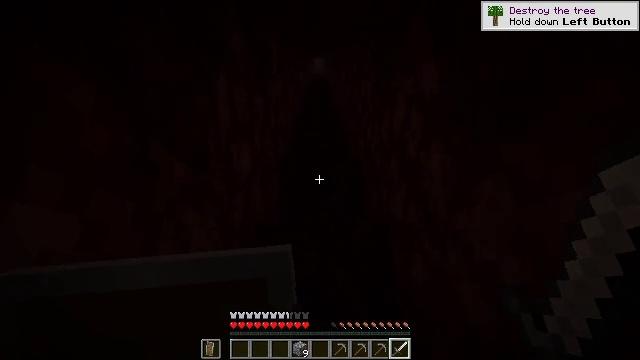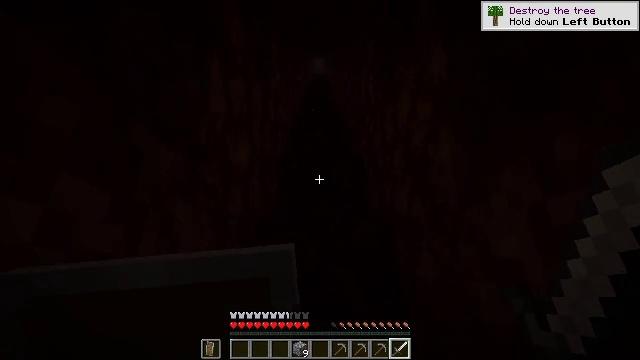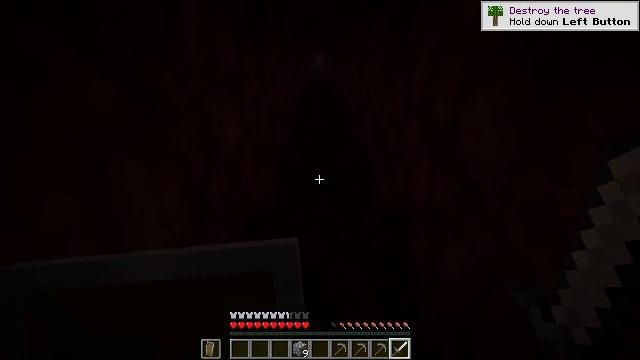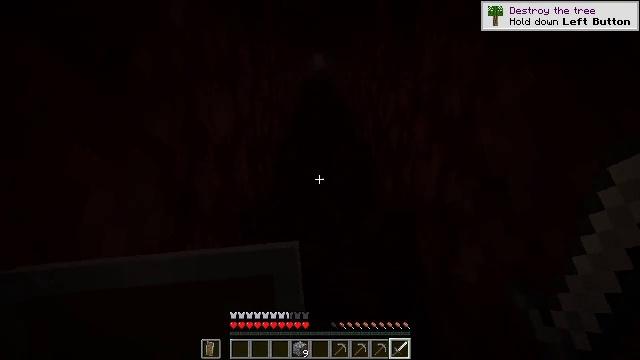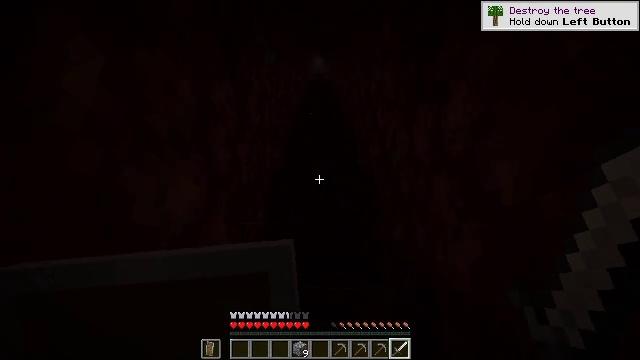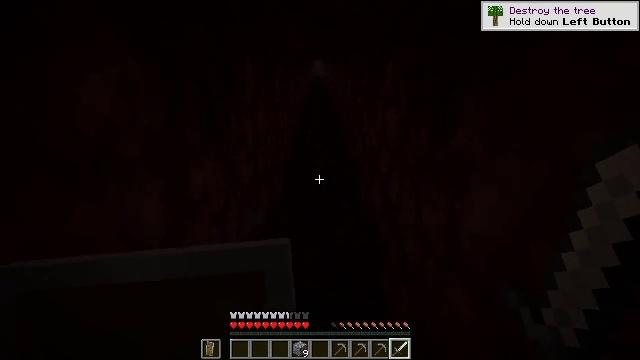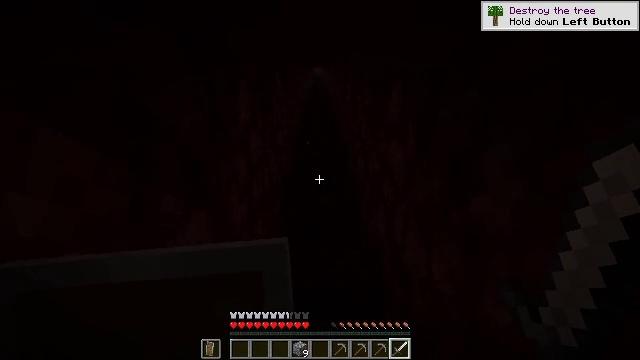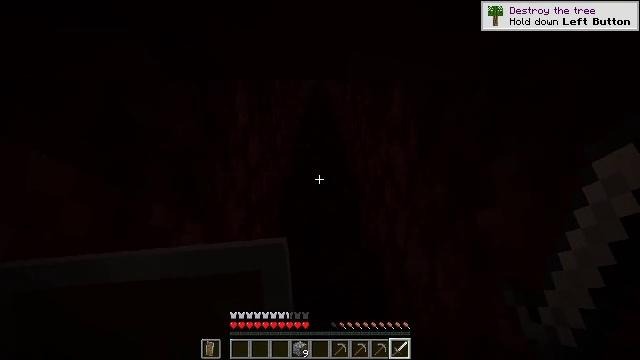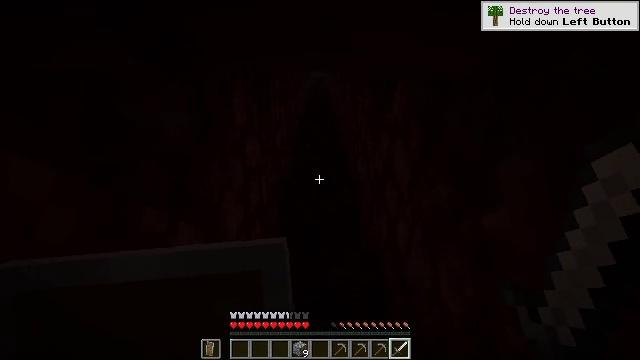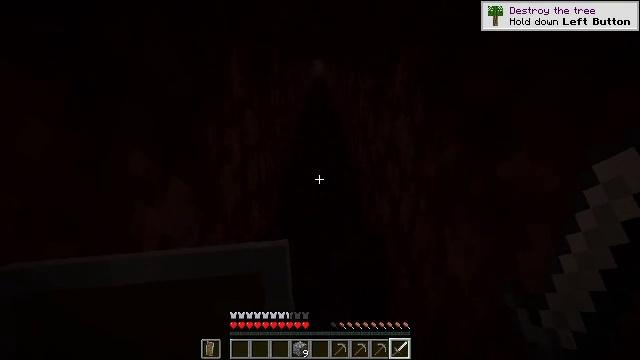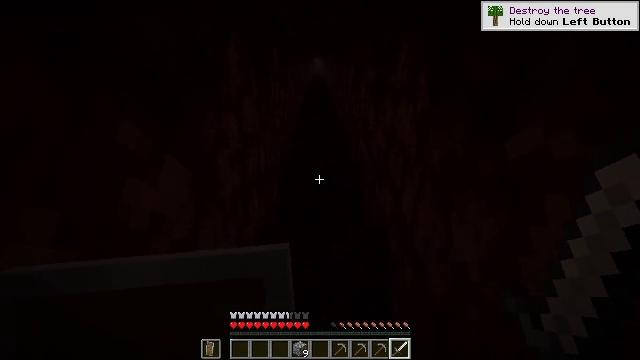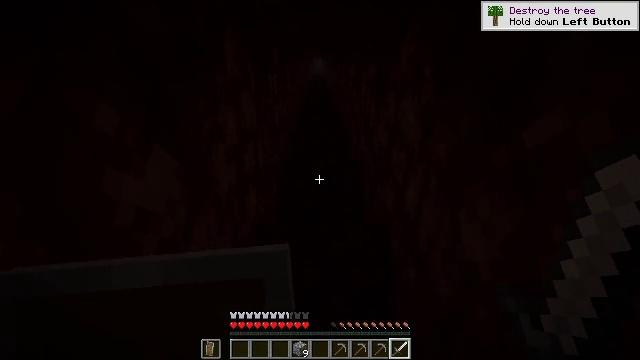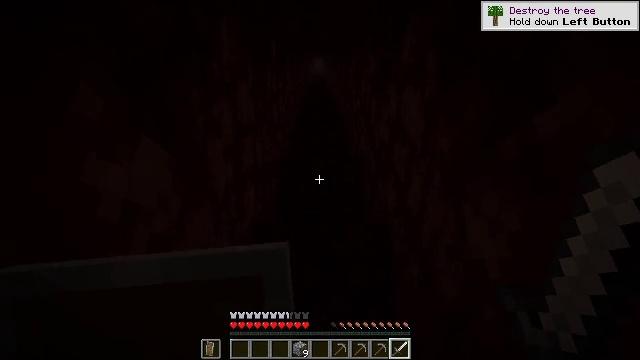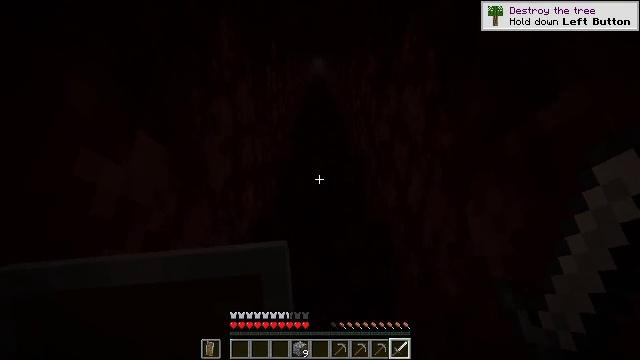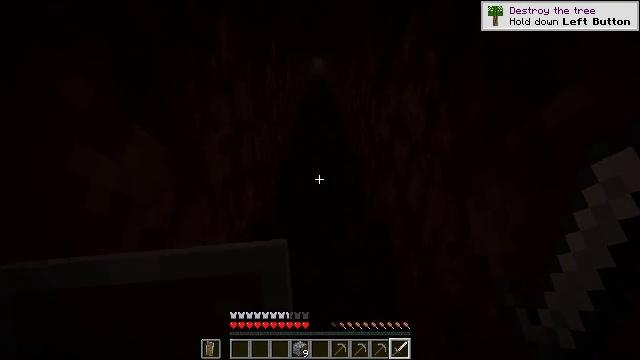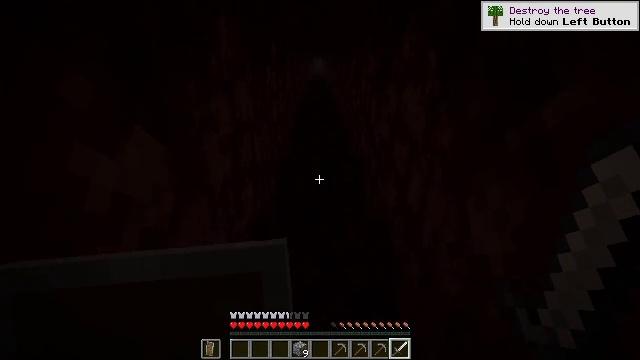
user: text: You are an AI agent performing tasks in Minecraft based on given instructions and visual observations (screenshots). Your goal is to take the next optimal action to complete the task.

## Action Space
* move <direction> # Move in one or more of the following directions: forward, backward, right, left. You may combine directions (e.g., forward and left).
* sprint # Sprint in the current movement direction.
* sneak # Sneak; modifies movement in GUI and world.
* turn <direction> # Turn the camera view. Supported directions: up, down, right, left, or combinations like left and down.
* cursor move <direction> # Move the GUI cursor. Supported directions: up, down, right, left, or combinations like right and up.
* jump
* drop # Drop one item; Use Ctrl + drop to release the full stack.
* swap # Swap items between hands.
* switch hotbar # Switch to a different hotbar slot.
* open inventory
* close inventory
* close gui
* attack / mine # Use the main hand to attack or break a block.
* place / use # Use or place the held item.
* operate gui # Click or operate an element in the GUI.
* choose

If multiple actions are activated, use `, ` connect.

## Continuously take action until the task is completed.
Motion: motion action
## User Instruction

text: Gather nether gold ore using a pickaxe.
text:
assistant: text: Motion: move forward, jump
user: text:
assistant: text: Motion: move forward, jump
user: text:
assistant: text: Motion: move forward, jump
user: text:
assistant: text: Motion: move forward, jump
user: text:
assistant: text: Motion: move forward, jump
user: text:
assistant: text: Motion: move forward, jump
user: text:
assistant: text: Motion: move forward, jump
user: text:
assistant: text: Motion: move forward, jump
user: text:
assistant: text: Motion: move forward
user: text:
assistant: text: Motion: no_op
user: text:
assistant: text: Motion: no_op
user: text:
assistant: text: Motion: no_op
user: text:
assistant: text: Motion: no_op
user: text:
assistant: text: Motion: no_op
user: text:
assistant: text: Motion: no_op
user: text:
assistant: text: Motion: no_op
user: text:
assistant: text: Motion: no_op
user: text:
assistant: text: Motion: no_op
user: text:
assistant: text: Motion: no_op
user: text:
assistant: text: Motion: no_op
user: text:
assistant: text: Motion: turn right and down
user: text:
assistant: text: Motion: turn right and down
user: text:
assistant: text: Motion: turn right and down
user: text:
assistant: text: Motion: turn right and down
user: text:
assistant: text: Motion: turn right and down
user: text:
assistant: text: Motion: turn right and down
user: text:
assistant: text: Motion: turn right and down
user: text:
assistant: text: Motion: turn right and down
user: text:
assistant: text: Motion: no_op
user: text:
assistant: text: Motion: no_op